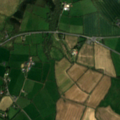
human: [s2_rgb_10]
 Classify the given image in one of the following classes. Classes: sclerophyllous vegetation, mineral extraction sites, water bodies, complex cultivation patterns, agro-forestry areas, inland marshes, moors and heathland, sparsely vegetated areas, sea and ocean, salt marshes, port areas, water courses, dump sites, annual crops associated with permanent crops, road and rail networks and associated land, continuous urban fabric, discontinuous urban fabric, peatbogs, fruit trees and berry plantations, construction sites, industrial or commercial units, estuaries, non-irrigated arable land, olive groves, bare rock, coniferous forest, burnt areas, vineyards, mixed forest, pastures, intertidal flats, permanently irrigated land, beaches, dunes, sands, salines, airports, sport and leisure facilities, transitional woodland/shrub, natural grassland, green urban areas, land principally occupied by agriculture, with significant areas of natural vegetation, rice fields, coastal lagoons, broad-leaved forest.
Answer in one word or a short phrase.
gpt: non-irrigated arable land, pastures, coniferous forest